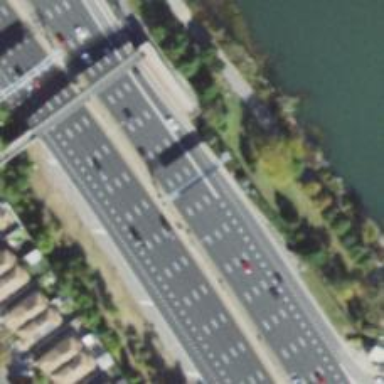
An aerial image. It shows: Motorway junction.